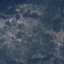
Land use / land cover class: HerbaceousVegetation